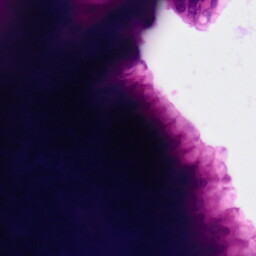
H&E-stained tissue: Colon